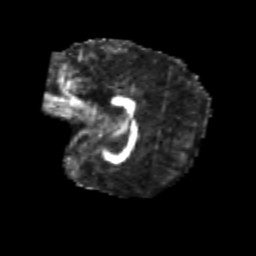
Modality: FA
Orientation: sagittal
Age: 6
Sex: female
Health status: healthy